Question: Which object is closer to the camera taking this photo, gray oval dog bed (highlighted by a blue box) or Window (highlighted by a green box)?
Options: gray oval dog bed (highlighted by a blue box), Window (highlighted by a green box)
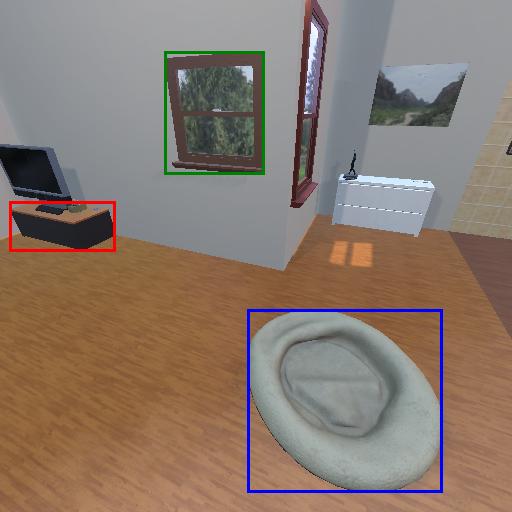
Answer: gray oval dog bed (highlighted by a blue box)